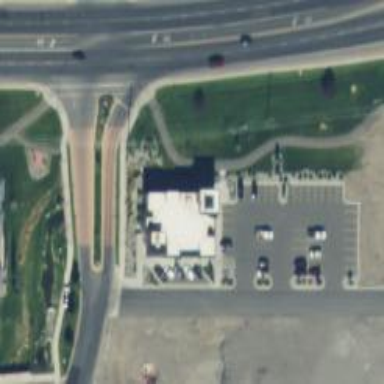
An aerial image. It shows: Healthcare clinic.